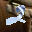
Label: 2